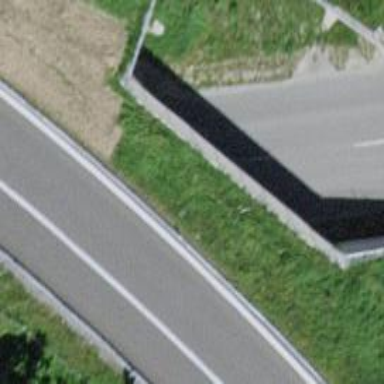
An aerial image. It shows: Secondary road passing through tunnel with asphalt surface.